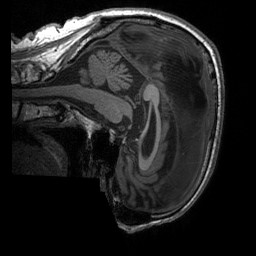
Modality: T1w
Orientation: sagittal
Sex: male
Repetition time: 1.95 s
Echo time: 0.026 s